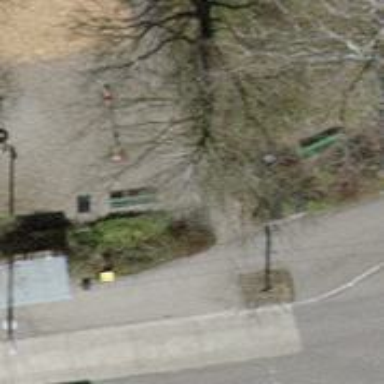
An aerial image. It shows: Bench for seating.